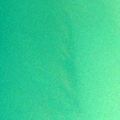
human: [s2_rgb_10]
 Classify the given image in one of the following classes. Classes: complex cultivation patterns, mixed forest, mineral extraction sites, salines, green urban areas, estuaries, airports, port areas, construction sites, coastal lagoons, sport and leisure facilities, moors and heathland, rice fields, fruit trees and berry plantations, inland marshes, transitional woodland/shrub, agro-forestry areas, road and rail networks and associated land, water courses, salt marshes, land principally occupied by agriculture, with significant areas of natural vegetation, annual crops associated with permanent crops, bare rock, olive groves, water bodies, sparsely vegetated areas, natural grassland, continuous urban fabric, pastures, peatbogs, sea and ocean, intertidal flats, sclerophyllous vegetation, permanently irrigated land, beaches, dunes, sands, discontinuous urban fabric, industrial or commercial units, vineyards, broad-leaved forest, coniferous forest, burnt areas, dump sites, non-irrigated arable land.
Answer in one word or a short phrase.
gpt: sea and ocean